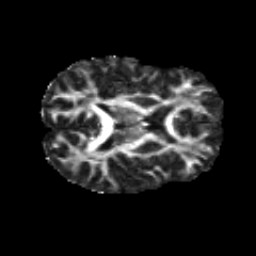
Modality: FA
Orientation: axial
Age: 23
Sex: male
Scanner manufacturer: siemens
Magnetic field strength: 3 T
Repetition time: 8.8 s
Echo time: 0.085 s